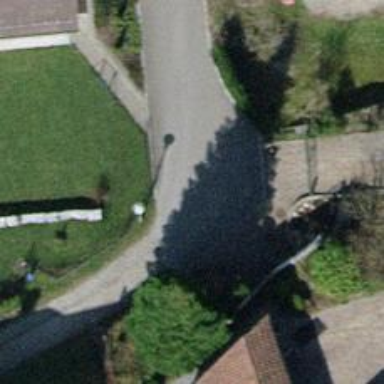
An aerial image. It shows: Smooth asphalt road in residential area.